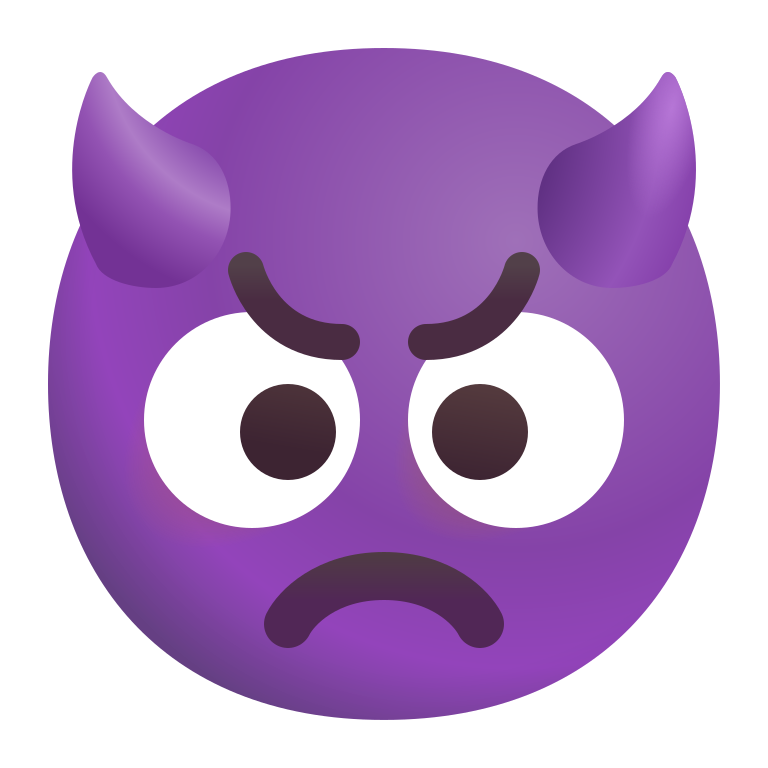
angry face with horns color